Question: All nested ULs need to be aligned to the right of their parent LI. Currently the nested ULs seem to be aligning to to the right of a higher level NAV element instead.
# Live Code
Link <URL>
# HTML
'''
<body>
<div id="header">
<div id="header-content-container"> <a href="/" title="Logo" id="logo">Logo!</a>
<div id="top-nav-container">
<nav>
<ul>
<li><a href="/">HOME</a>
</li>
<li><a href="#">SERVICES</a>
<ul>
<li><a href="#">Item <PHONE></a>
</li>
<li><a href="#">Item 000000000000000</a>
</li>
<li><a href="#">Item 000000000000000</a>
</li>
<li><a href="#">Item 00000000000000</a>
</li>
<li><a href="#">Item 0000000000000</a>
</li>
<li><a href="#">Item <PHONE></a>
</li>
<li><a href="#">Item 000000000</a>
</li>
</ul>
</li>
<li><a herf="#">LIBRARY</a>
</li>
<li><a href="/contact/">CONTACT</a>
<ul>
<li><a href="#">Item 0</a>
</li>
<li><a href="#">Item 00</a>
</li>
<li><a href="#">Item 000</a>
</li>
</ul>
</li>
</ul>
</nav>
</div>
</div>
</div>
<div class="clearer"></div>
</body>
'''
# CSS
'''
.clearer {
clear: both;
}
body {
background: none repeat scroll 0 0 red;
font-family:sans-serif;
font-size: 13px;
margin: 0;
padding: 0;
position: relative;
vertical-align: baseline;
}
div#header {
background-color: white;
float: left;
height: 76px;
margin: 0;
padding: 0;
width: 100%;
}
div#header-content-container {
height: 100%;
margin: 0;
width: 768px;
background: black;
}
a#logo {
background: blue;
float: left;
height: 50px;
margin: 12px 0 0 19px;
width: 260px;
}
#top-nav-container {
float: right;
margin: 10px 0 0;
position: relative;
z-index: 9000;
}
nav {
float: right;
margin: 0 9px 0 0;
}
nav ul {
display: inline-table;
list-style: outside none none;
padding: 0;
position: relative;
}
nav ul::after {
clear: both;
content:"";
display: block;
}
nav ul li {
float: left;
}
nav ul li:hover {
background: green;
}
nav ul li:hover > ul {
display: block;
}
nav ul li a {
color: #eee;
display: block;
padding: 16px 15px;
text-decoration: none;
}
nav ul li:hover a {
color: orange;
}
nav ul ul {
background: none repeat scroll 0 0 #343434;
border-radius: 0;
left: auto;
padding: 0;
position: absolute;
right: 0;
top: 100%;
display: none;
}
nav ul ul li {
float: none;
border-top: 1px solid purple;
border-bottom: 1px solid blue;
position: relative;
}
nav ul ul li a {
padding: 15px 40px;
color: yellow;
}
nav ul ul li a:hover {
background: cyan;
}
'''
# Problem

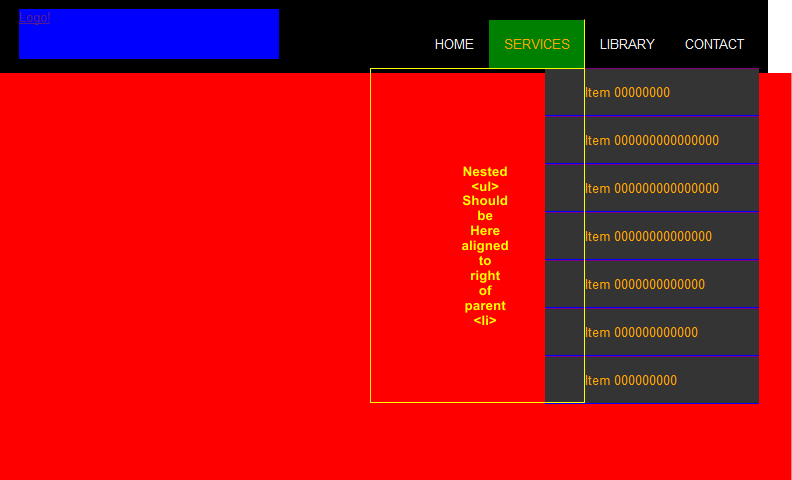
Answer: Check the updated <URL>.
I have modified the 'nav ul ul' class
'''
nav ul ul { background: none repeat scroll 0 0 #343434;
border-radius: 0;
padding: 0;
position: absolute;
left: -48px;
top: 100%;
display: none;
}
'''